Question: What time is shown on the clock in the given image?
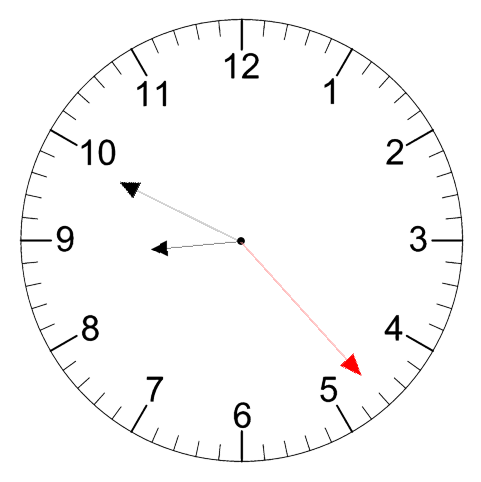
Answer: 08:49:23